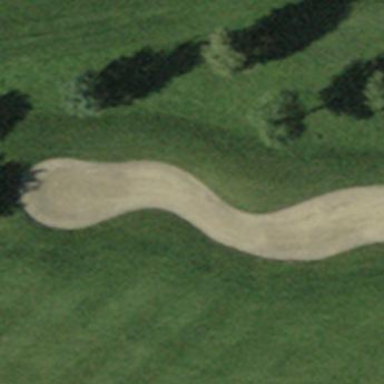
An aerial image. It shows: Golf bunker filled with sandy terrain.